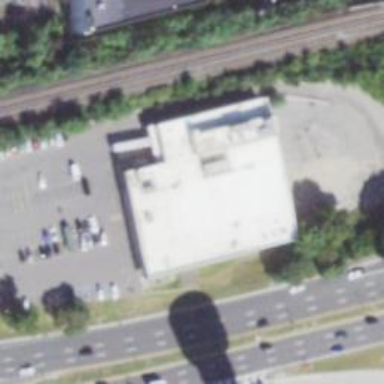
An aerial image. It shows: Supermarket.